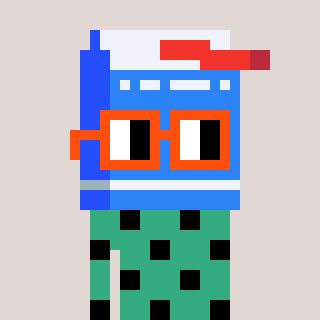
a pixel art character with square orange glasses, a milk-shaped head and a teal-colored body on a warm background